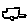
Label: car